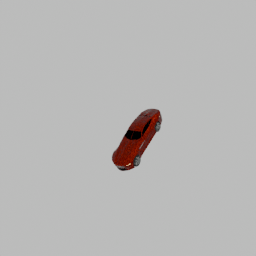
Label: mechanical